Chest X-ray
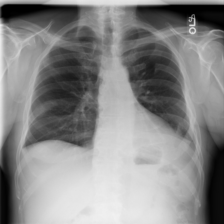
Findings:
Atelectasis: negative
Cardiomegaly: negative
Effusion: negative
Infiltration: negative
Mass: negative
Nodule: negative
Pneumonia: negative
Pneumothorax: negative
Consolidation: negative
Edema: negative
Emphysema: negative
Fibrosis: negative
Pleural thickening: negative
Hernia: negative